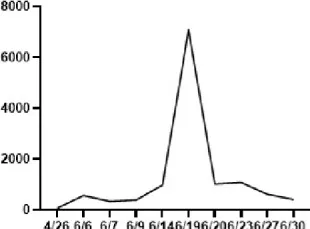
Cardiac enzyme profile examination results. BNP results.
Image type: pathology (immunostaining)